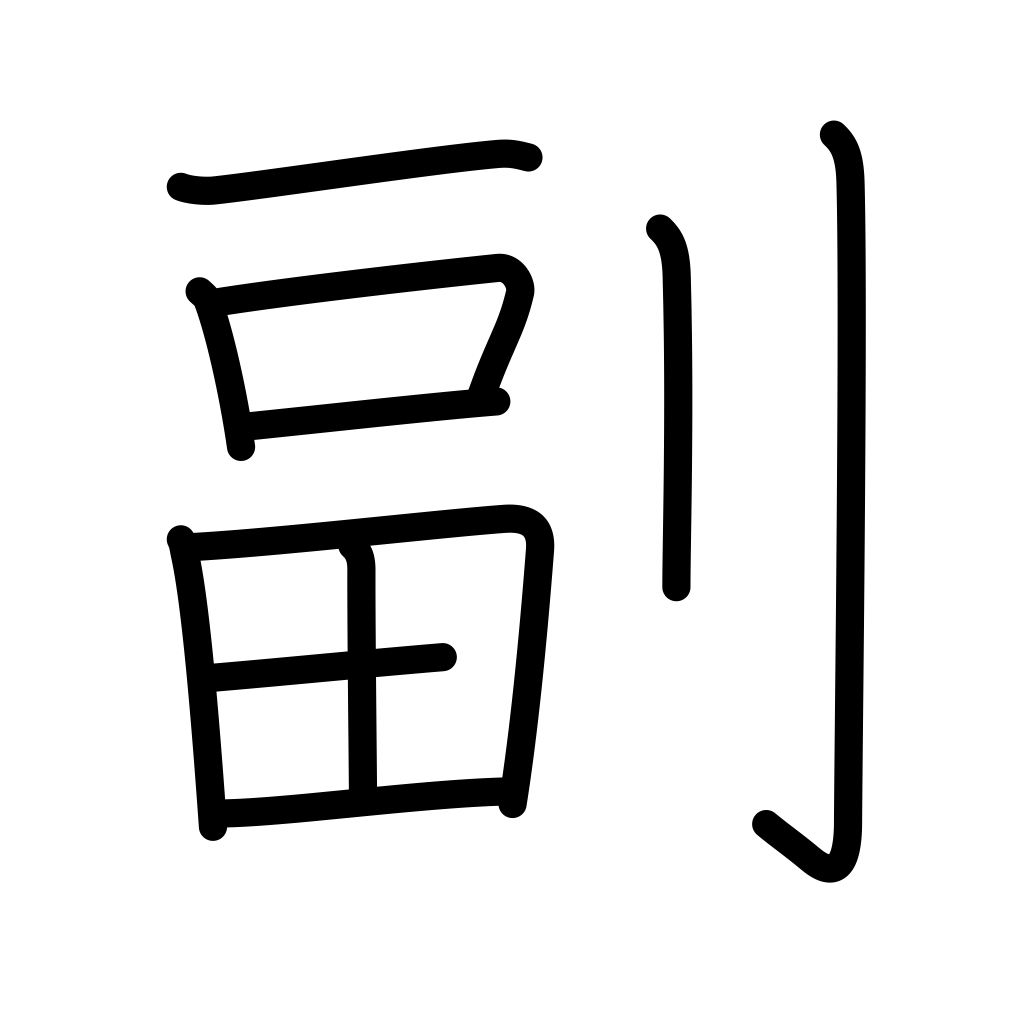
Meaning: vice-, assistant, aide, duplicate, copy